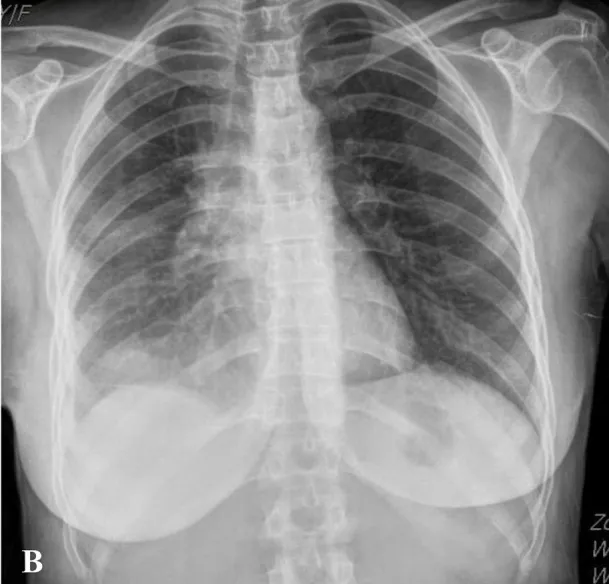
(B) After one month follow up, chest X-ray radiograph showed a normal pattern.
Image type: radiology (x_ray)